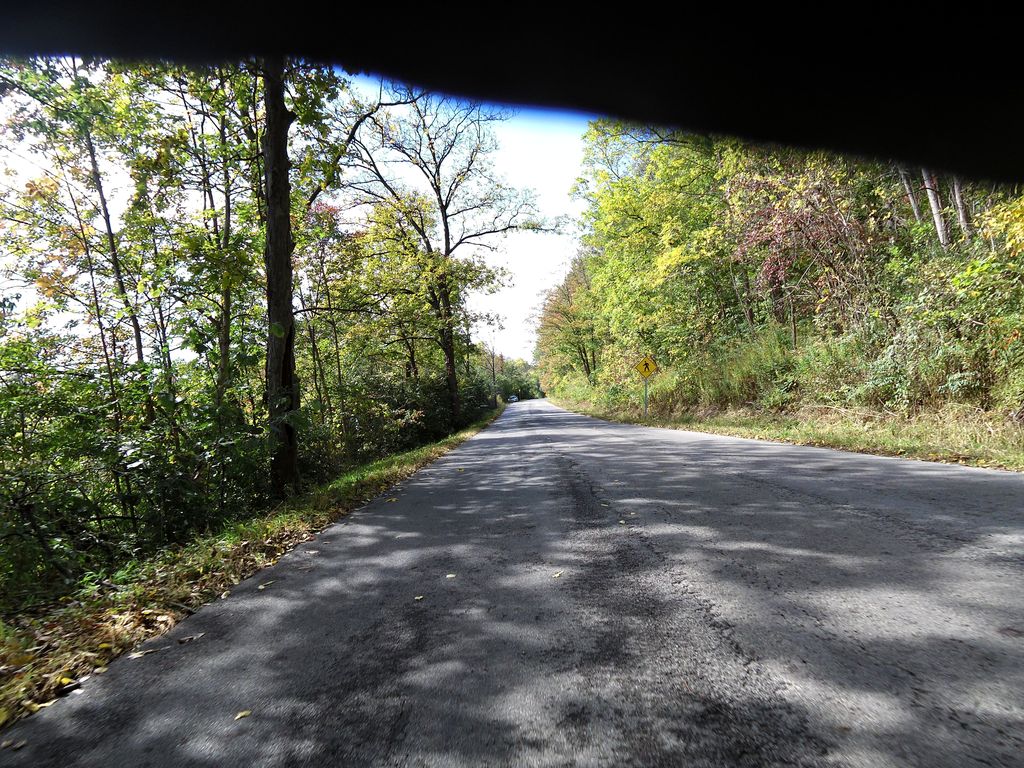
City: hamilton